Interaction volume radius: 5 \u00c5
Interaction volume height: 30 \u00c5
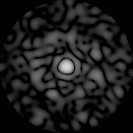
Disorder parameter: 0.8283